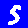
Digit: 5